Field crop: maize
Growth stage: 2
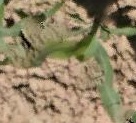
Species: maize